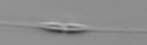
Label: Cylindrotheca